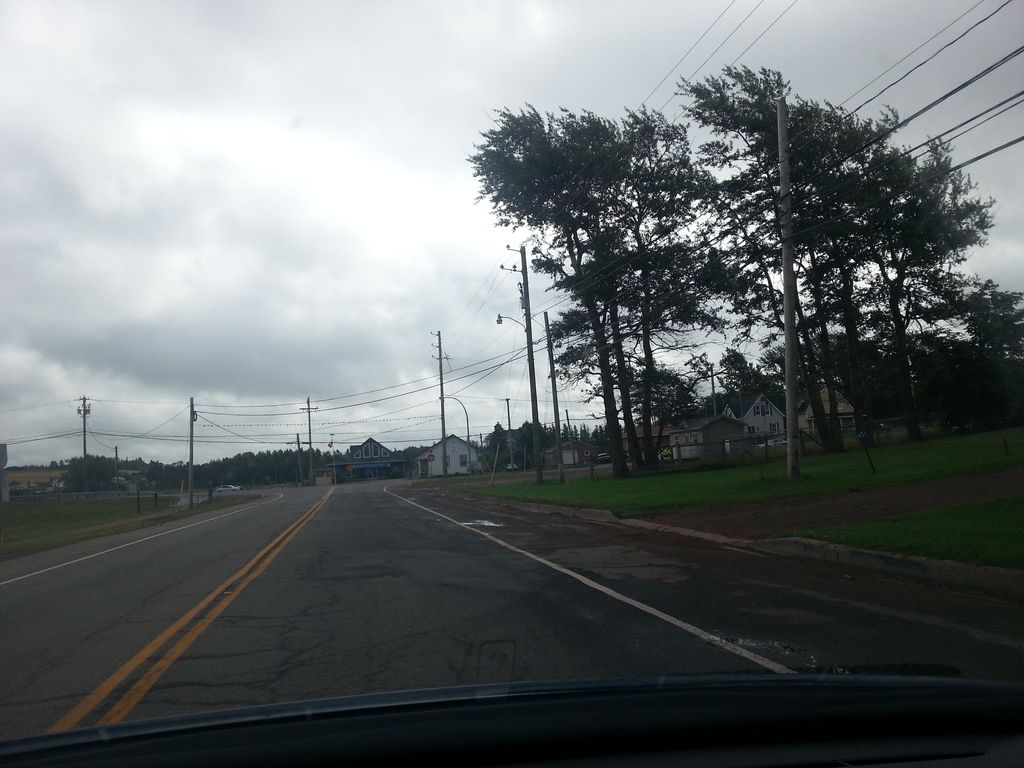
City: charlottetown